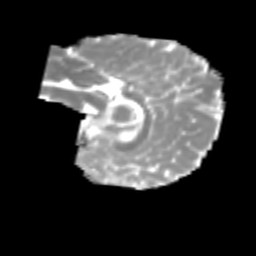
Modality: MD
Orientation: sagittal
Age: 7
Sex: male
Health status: healthy